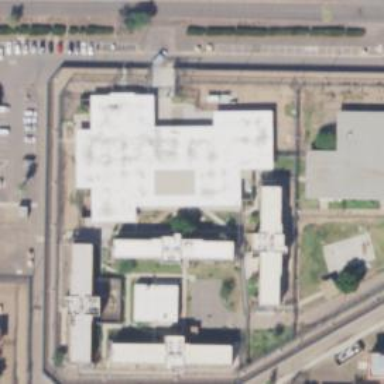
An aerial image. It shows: Prison.